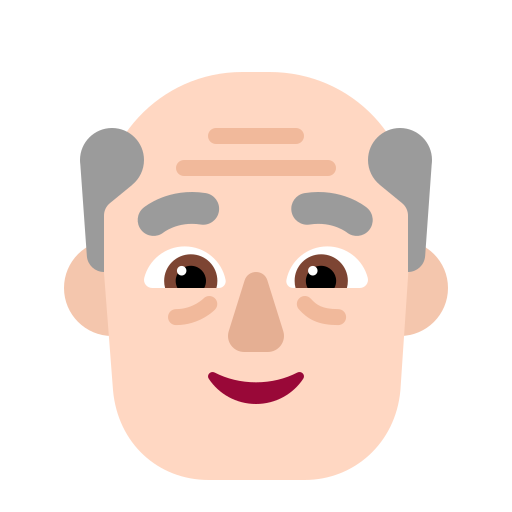
old man flat light